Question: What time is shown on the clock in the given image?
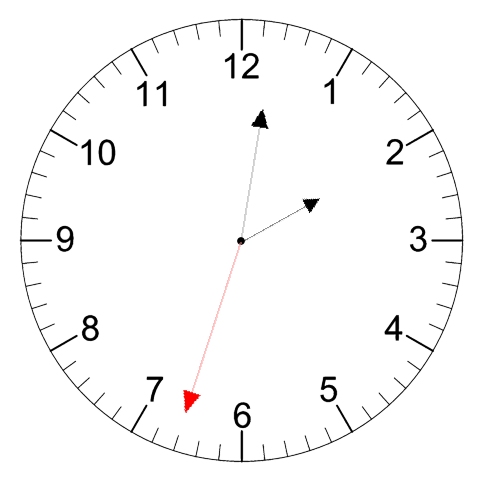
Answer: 02:01:33